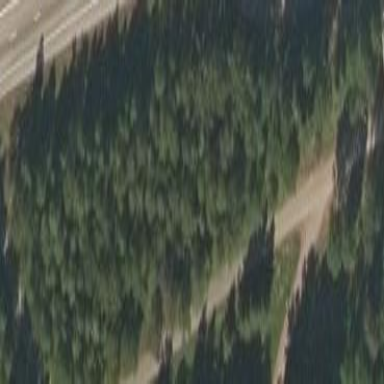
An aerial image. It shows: Mixed woodland area with variety of leaf types and cycles.